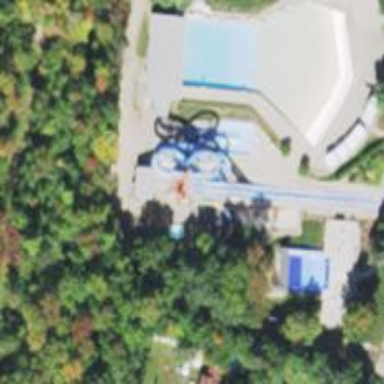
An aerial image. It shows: Water slide attraction.